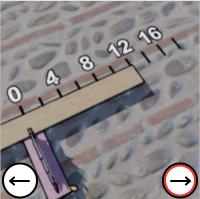
Task: length
Answer: 12
First scale value: 4.0